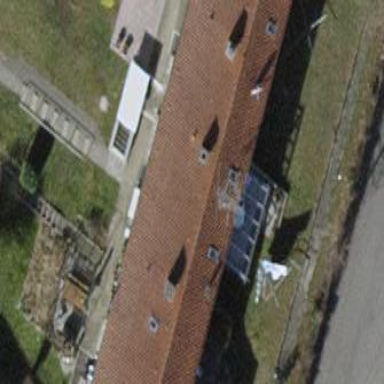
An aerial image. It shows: Terrace building with gabled roof made of roof tiles. The orientation of the roof is across.